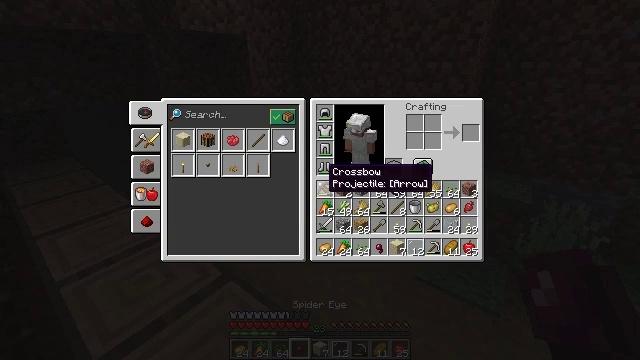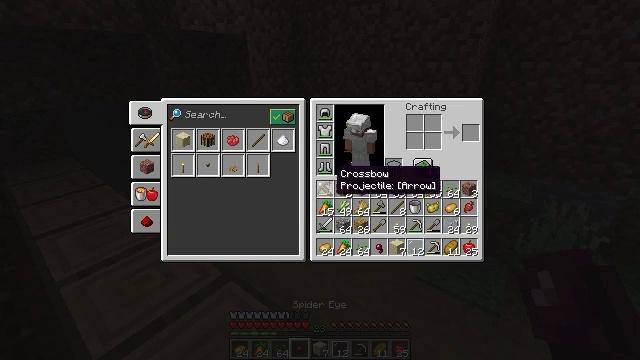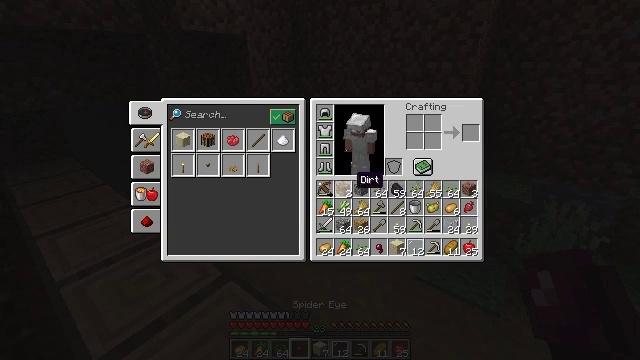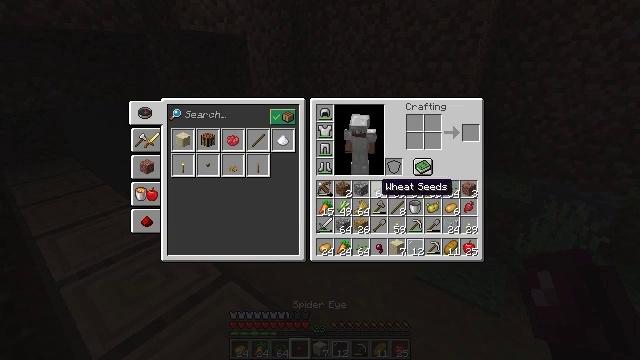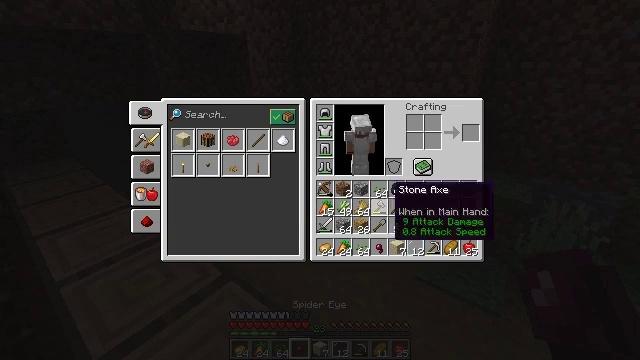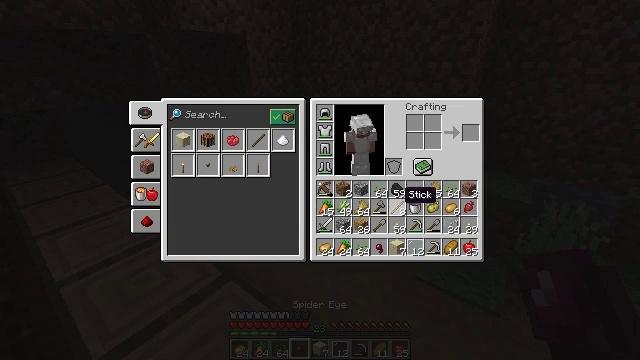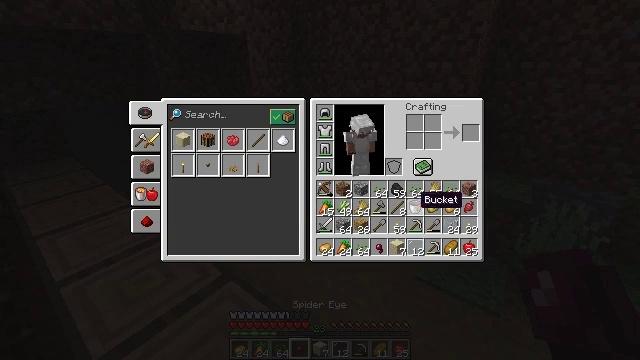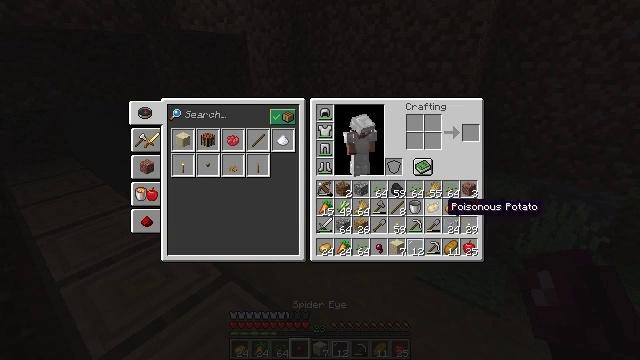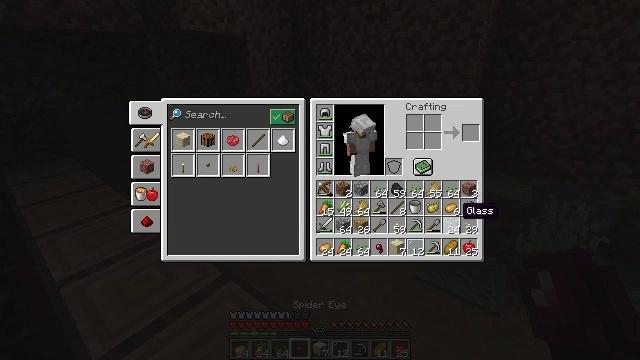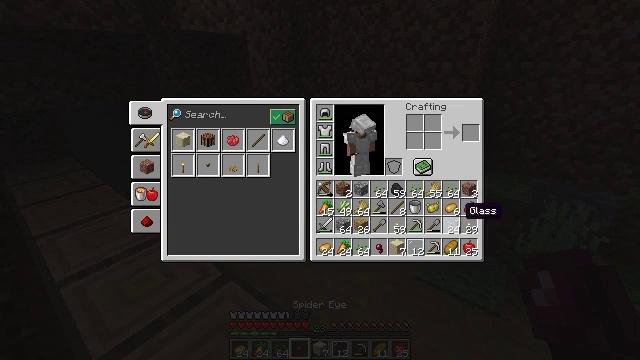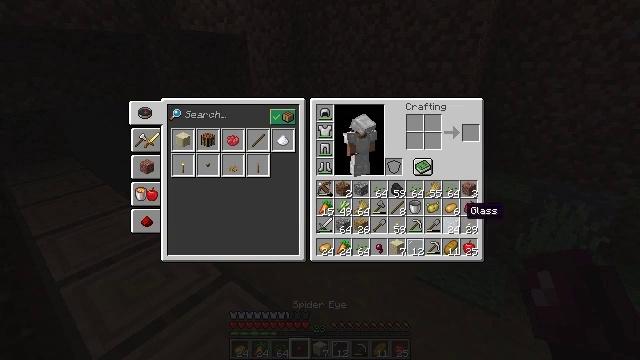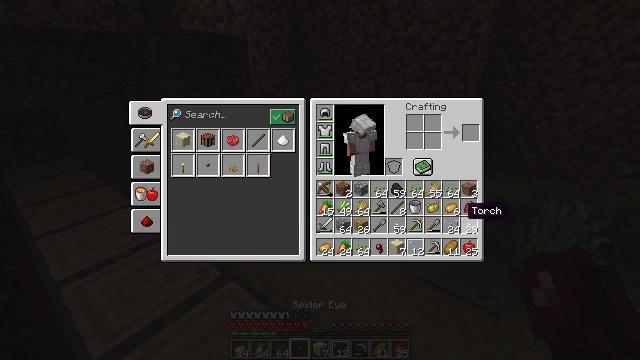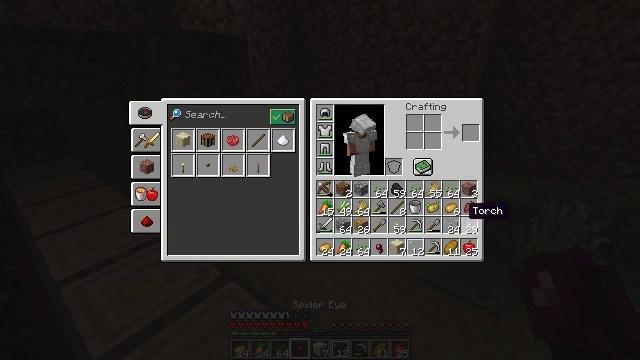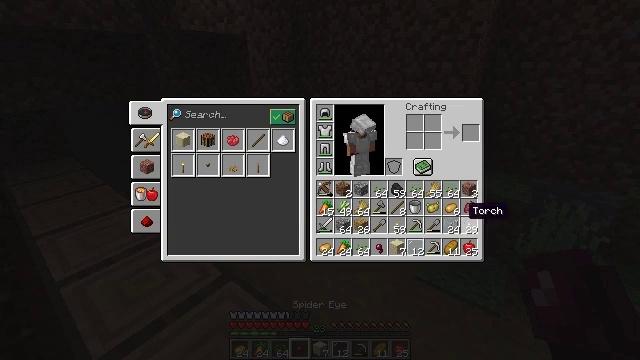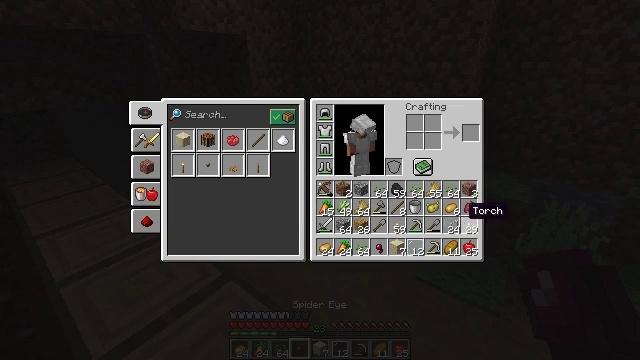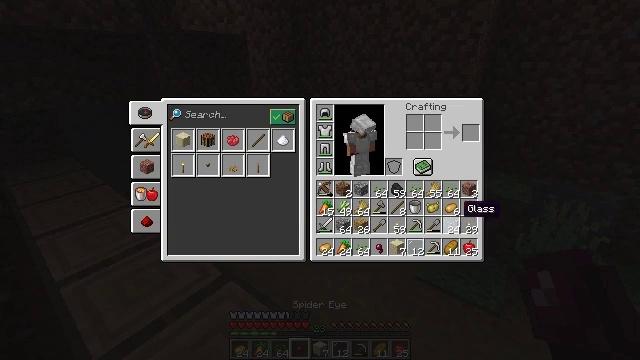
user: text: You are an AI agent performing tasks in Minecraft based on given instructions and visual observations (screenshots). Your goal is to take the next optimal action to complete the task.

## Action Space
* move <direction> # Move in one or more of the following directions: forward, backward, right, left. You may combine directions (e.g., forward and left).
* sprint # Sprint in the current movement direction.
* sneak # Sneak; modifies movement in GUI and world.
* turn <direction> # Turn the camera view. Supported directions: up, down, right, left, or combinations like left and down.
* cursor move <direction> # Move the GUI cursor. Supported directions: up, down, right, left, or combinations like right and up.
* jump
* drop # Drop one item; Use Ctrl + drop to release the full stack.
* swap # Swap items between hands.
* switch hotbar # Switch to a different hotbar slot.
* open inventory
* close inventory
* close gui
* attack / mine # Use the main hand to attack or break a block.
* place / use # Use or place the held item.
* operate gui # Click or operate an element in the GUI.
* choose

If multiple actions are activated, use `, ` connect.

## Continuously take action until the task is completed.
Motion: motion action
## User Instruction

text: Drop a poisonous potato.
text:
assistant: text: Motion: cursor move right
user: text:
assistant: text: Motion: cursor move right
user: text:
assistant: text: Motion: cursor move right and down
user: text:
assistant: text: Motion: cursor move right
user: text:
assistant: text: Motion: cursor move right
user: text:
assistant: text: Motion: cursor move right
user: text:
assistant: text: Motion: cursor move right
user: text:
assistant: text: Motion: cursor move right
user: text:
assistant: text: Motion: no_op
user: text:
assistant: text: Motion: no_op
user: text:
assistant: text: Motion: no_op
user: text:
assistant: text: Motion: no_op
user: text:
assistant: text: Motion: no_op
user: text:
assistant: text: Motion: no_op
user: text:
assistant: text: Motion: no_op
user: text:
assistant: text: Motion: no_op
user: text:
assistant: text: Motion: cursor move left
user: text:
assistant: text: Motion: no_op
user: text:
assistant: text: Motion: no_op
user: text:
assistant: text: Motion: no_op
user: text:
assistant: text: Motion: no_op
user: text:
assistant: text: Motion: no_op
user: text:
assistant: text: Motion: cursor move right
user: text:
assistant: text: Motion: cursor move right
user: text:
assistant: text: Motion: no_op
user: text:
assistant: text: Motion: no_op
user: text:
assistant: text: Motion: no_op
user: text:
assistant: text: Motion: no_op
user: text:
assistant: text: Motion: no_op
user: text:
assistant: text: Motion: no_op